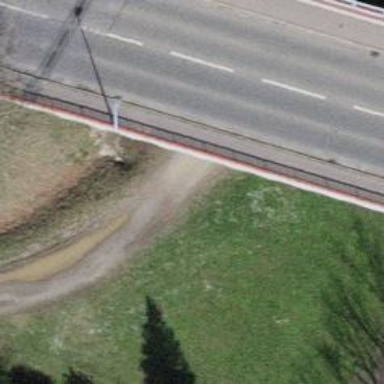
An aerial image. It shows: Ditch acting as barrier.